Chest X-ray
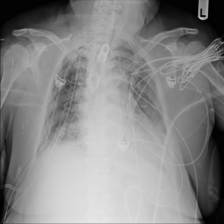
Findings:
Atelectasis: negative
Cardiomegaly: negative
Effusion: negative
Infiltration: negative
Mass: negative
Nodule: negative
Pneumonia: negative
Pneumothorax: negative
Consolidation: negative
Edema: negative
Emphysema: negative
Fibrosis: negative
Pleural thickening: negative
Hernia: negative